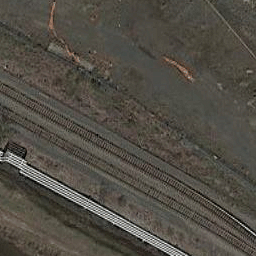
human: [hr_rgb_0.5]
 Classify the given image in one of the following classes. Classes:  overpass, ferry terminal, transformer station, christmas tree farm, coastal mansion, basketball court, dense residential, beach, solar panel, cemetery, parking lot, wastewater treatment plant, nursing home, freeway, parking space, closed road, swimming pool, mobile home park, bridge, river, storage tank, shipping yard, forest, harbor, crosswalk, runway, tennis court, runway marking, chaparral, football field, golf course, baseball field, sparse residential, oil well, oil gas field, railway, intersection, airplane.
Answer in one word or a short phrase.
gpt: railway